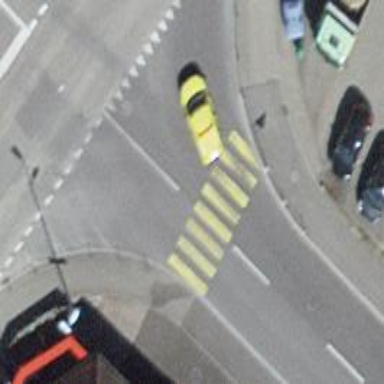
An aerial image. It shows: Marked road crossing.